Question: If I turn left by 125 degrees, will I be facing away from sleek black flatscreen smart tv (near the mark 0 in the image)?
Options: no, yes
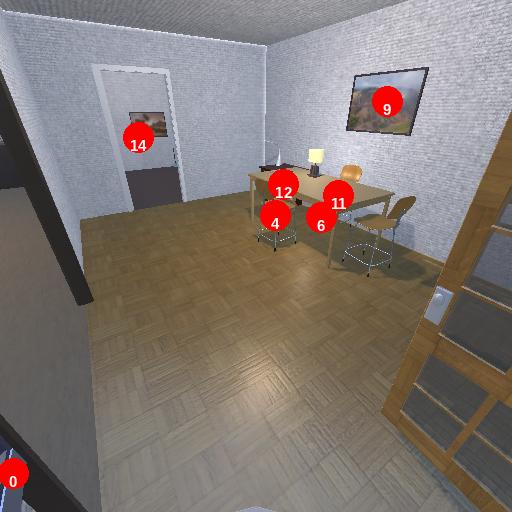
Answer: no